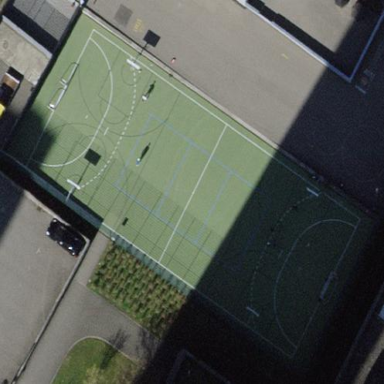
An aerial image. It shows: Multi-sport pitch with tartan surface for leisure activities.